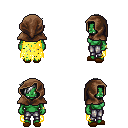
a pixel art fantasy rpg character, female body template, orc, green skin, yellow tattered cape, metal pants, white pixie cut hairstyle, cloth hood, bracelets, brown slippers, four views (front, back, left, right), 2x2 character sprite sheet, small pixel art, hard edges, no anti-aliasing